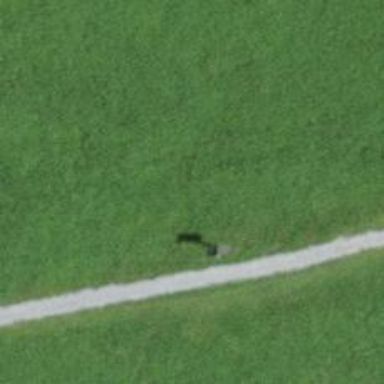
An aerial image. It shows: Wayside cross with historic significance.